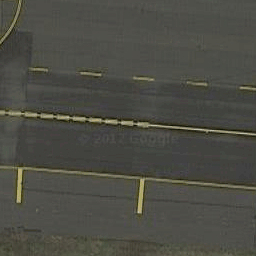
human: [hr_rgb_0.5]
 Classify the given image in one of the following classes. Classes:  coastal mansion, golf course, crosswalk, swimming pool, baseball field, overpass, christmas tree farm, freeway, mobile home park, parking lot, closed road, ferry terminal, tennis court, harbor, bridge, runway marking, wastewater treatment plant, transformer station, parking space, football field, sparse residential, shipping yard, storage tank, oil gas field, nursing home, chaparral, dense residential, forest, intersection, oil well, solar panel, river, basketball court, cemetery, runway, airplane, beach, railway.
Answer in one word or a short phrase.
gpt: runway marking